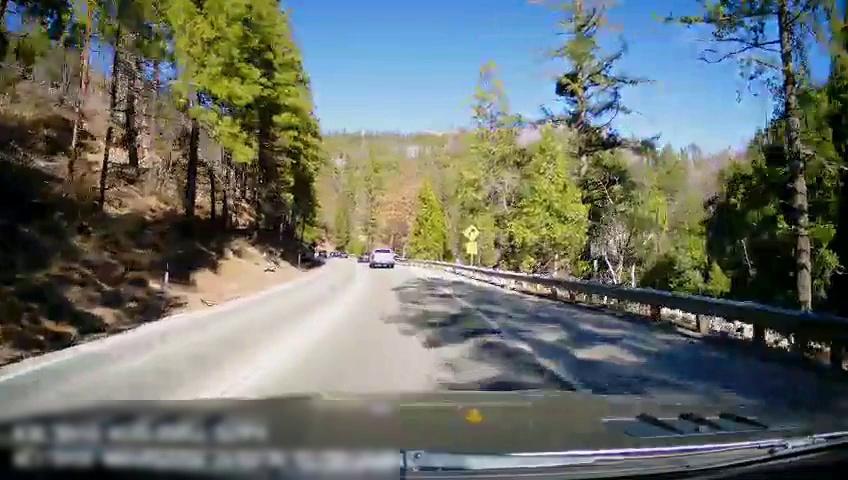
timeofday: Day
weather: Sunny
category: Drivable Space
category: Drivable Space
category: Vehicles | Truck
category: Vehicles | Car
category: Lanes | Opposite Lane
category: Lanes | Current Lane
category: Lanes | Opposite Lane
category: Lanes | Current Lane
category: Traffic | Signs
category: Traffic | Signs